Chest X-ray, PA view. Patient: 54 years old, sex F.
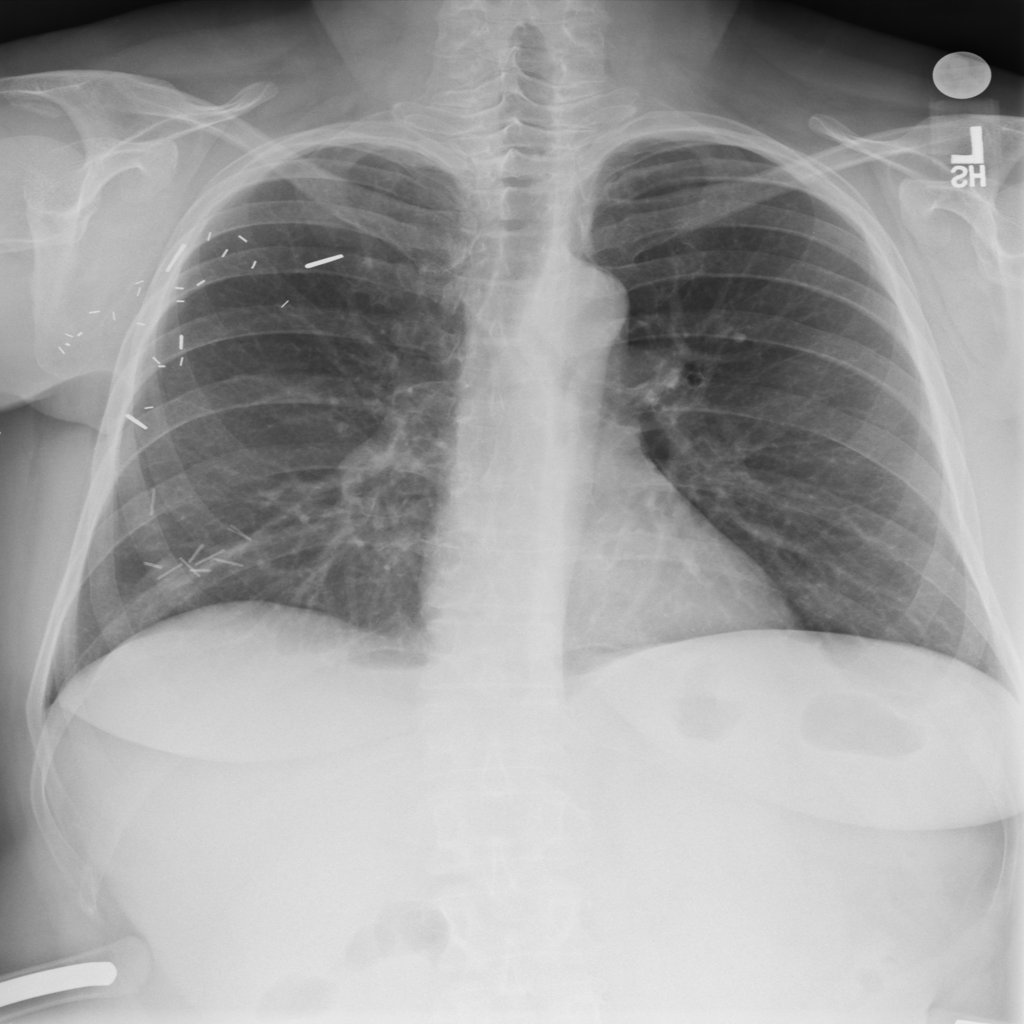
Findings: No Finding